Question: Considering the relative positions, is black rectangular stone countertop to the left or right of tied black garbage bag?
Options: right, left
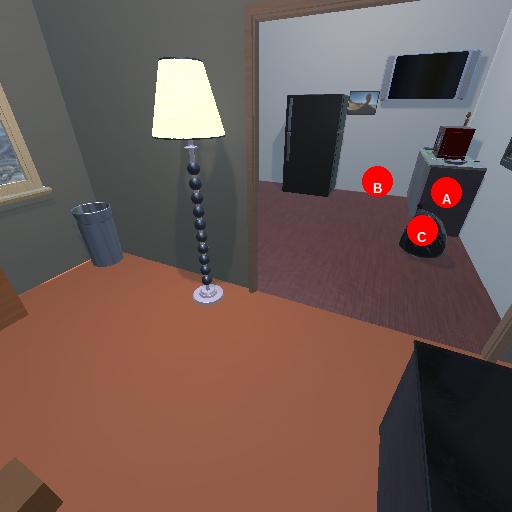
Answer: right